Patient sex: M
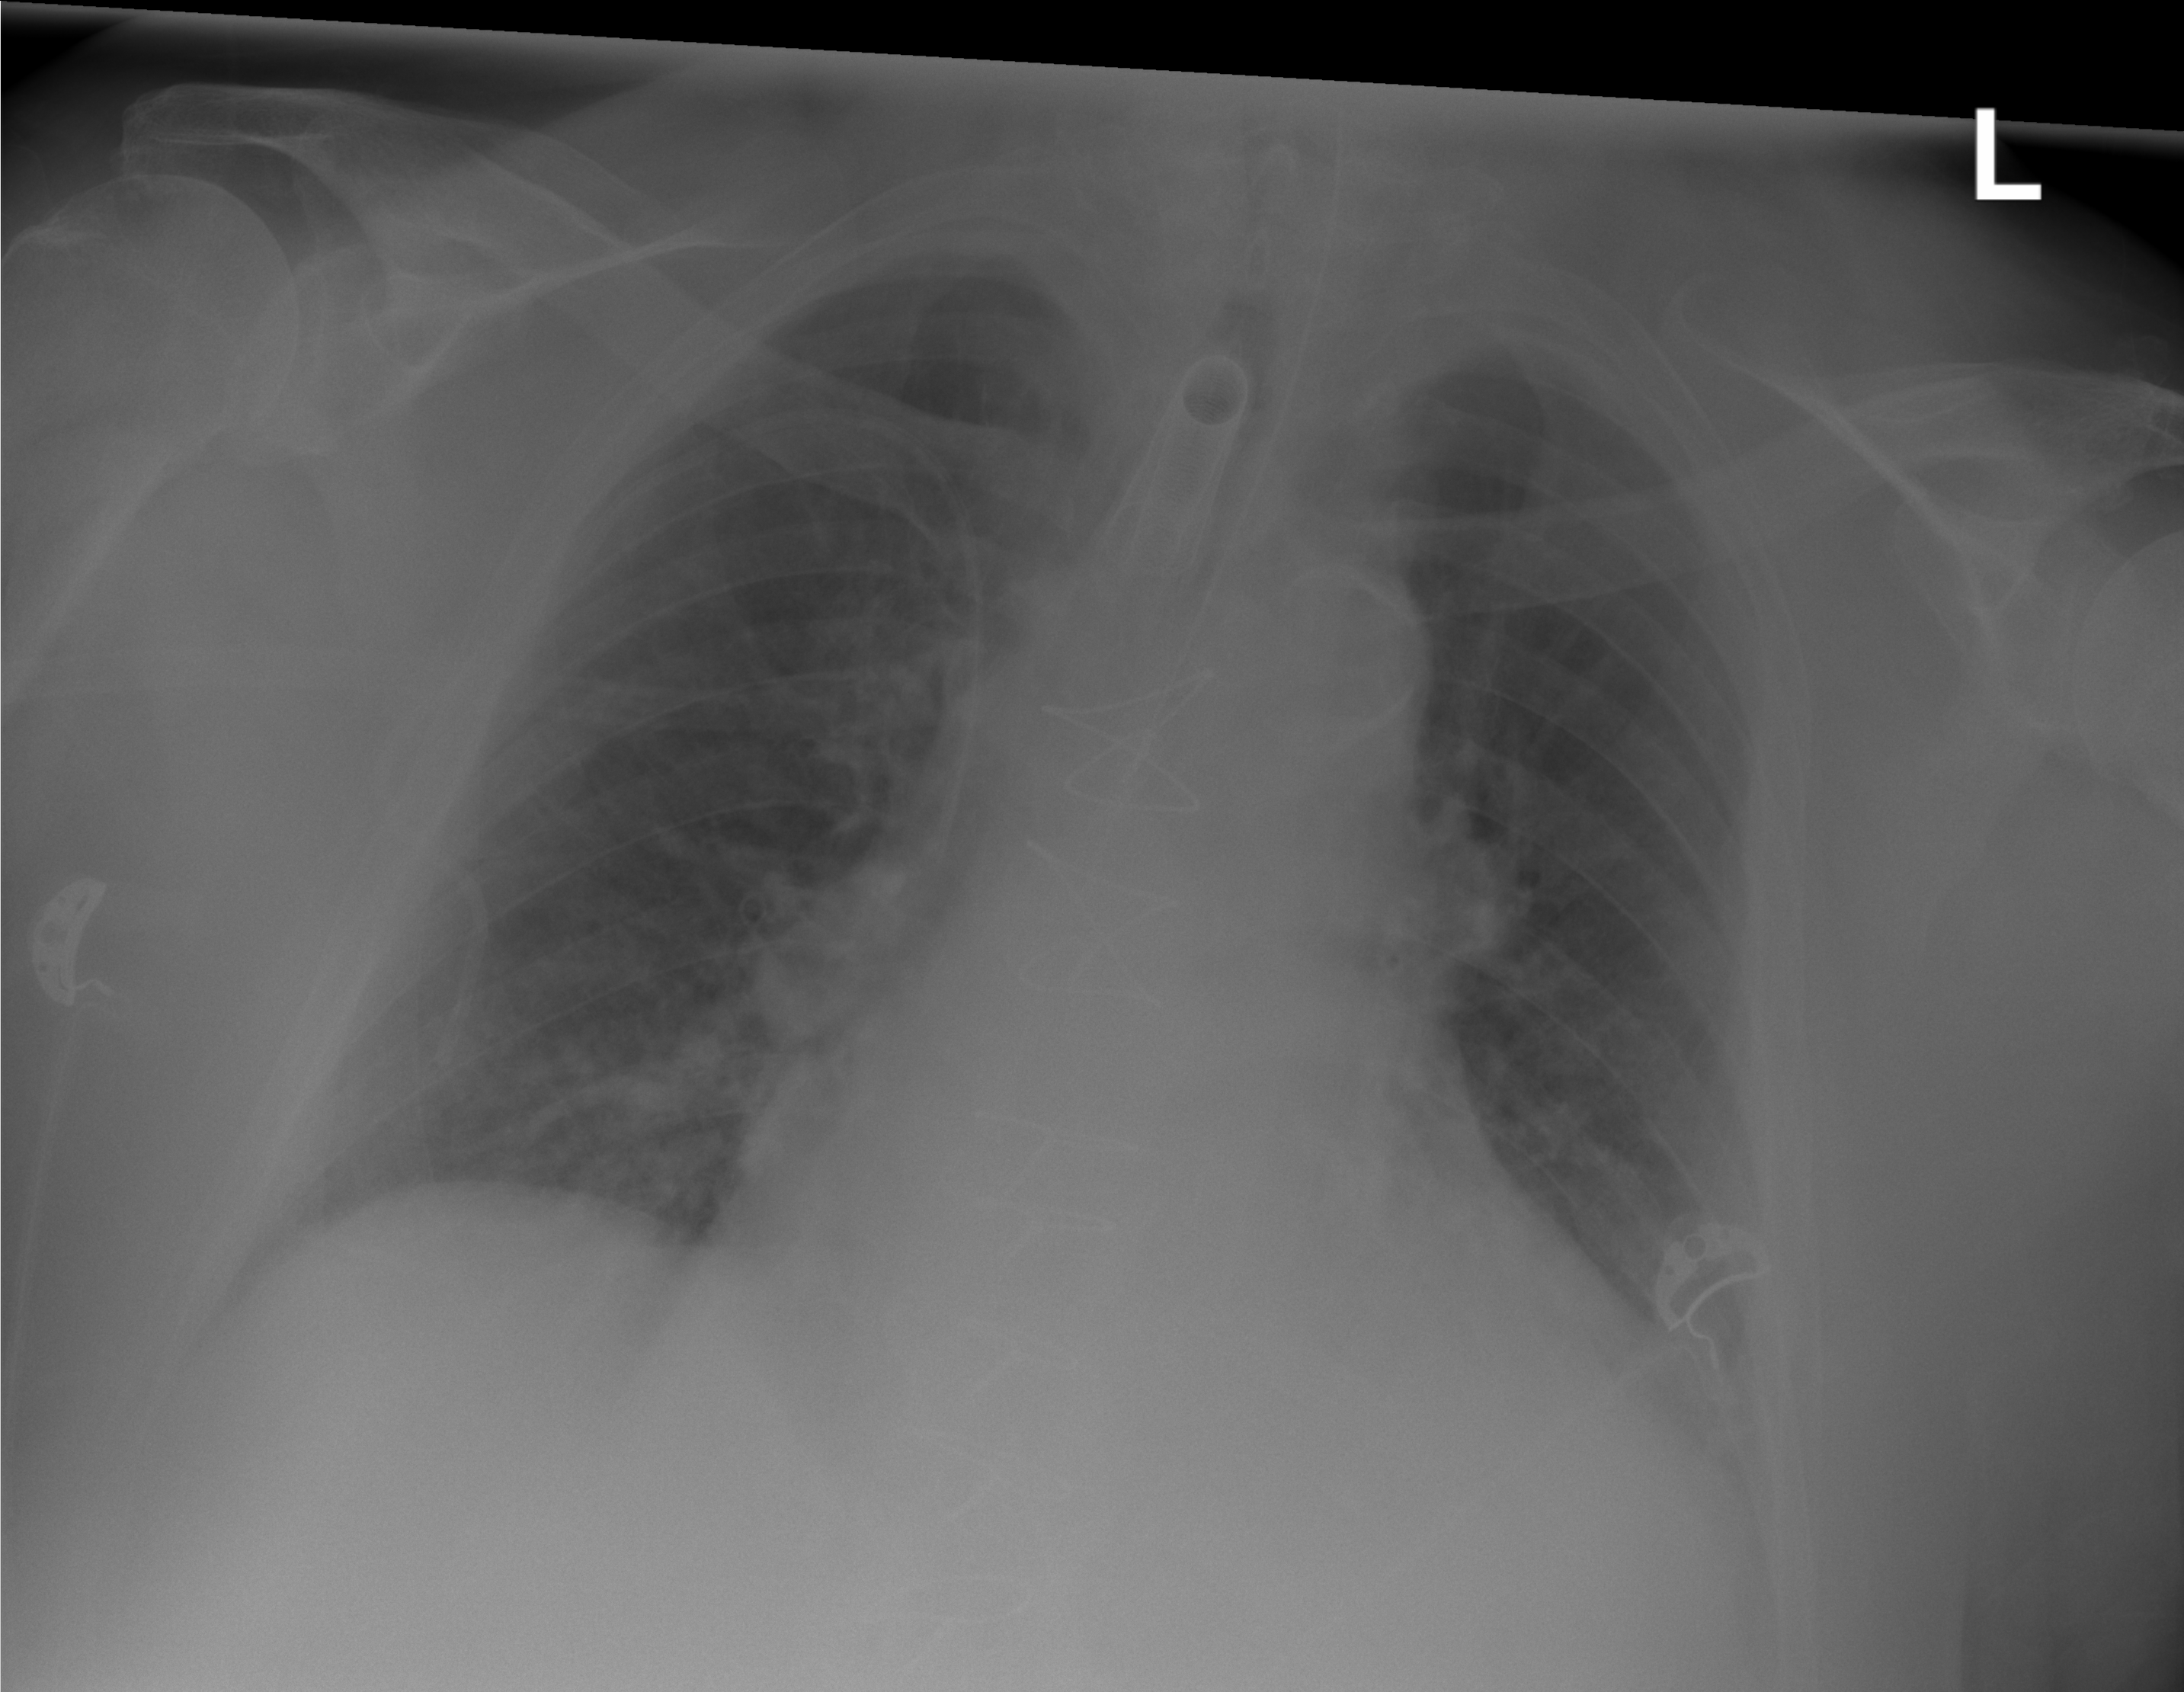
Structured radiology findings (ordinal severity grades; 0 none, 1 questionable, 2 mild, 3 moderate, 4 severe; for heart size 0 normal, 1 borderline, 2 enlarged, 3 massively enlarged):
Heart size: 2
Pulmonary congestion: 0
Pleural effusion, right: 0
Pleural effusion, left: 0
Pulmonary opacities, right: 0
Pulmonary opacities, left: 0
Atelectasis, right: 1
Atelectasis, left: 1